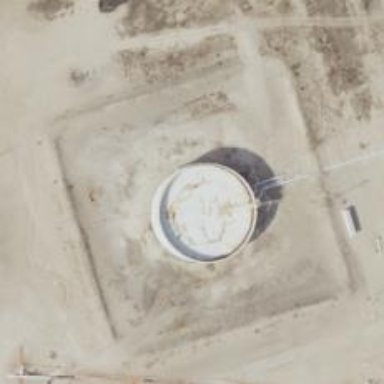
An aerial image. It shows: Storage tank that is man-made.